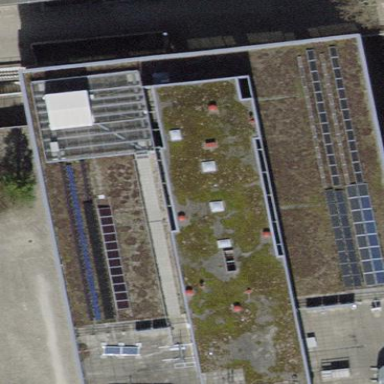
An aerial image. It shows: Building part with flat roof.